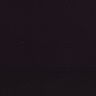
Metastatic tissue present: no